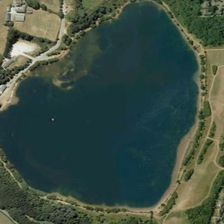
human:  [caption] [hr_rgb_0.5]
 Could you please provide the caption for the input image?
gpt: many green trees are around an almost circle blue pond .

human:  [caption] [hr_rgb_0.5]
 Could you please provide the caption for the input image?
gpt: many green trees are around an almost circle blue pond .

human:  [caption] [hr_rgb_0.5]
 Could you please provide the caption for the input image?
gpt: many green trees are around an almost circle blue pond .

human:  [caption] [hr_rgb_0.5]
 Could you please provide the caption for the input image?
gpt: many green trees are around an almost circle blue pond .

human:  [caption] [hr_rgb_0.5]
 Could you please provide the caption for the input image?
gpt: many green trees are around an almost circle blue pond .